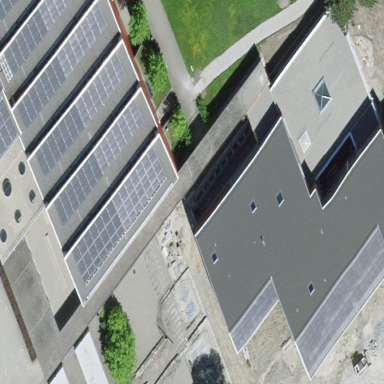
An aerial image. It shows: View of roof of building.